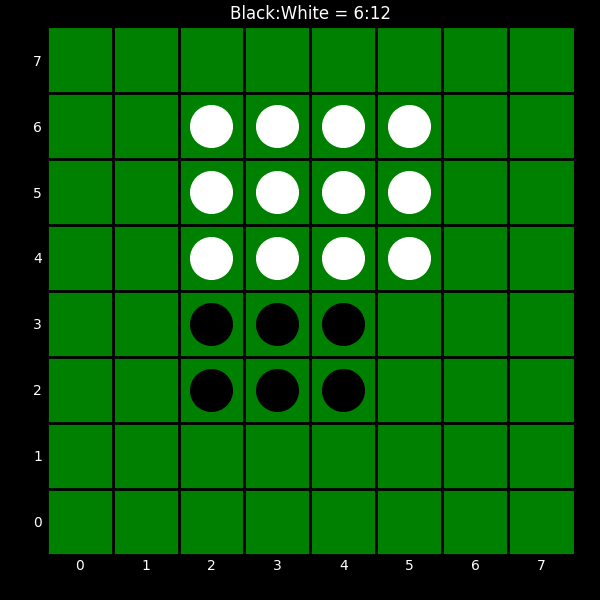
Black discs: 6
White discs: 12